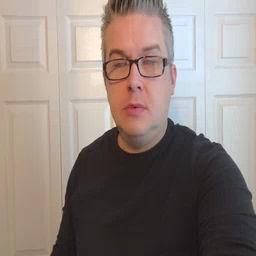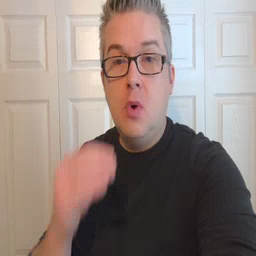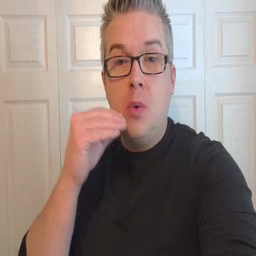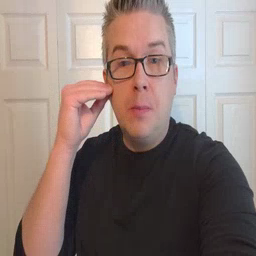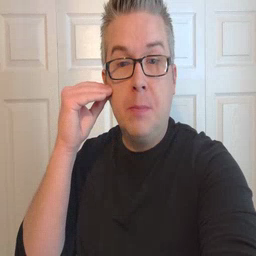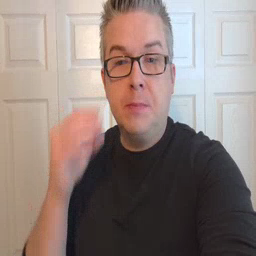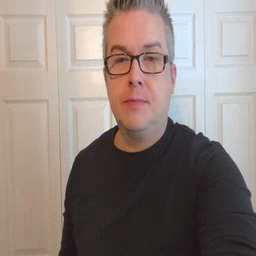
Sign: home